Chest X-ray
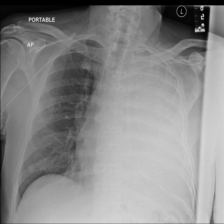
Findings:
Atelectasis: negative
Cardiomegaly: negative
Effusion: negative
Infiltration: negative
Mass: negative
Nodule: negative
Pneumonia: negative
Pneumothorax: negative
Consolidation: negative
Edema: negative
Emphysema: negative
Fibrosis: negative
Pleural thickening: negative
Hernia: negative